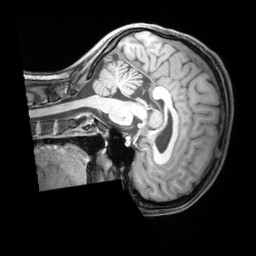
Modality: T1w
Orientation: sagittal
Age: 23
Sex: female
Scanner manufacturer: siemens
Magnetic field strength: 3 T
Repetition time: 1.97 s
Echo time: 0.00206 s